Question: once check this images,.. and tell me how to fix this

I applied the above Json array and <URL>
but when i run it,.... this responce i am getting in consloe,... Tell me how to give this data in Url,.. at local host of tomcat......
and also see this link for more details,.. <URL>
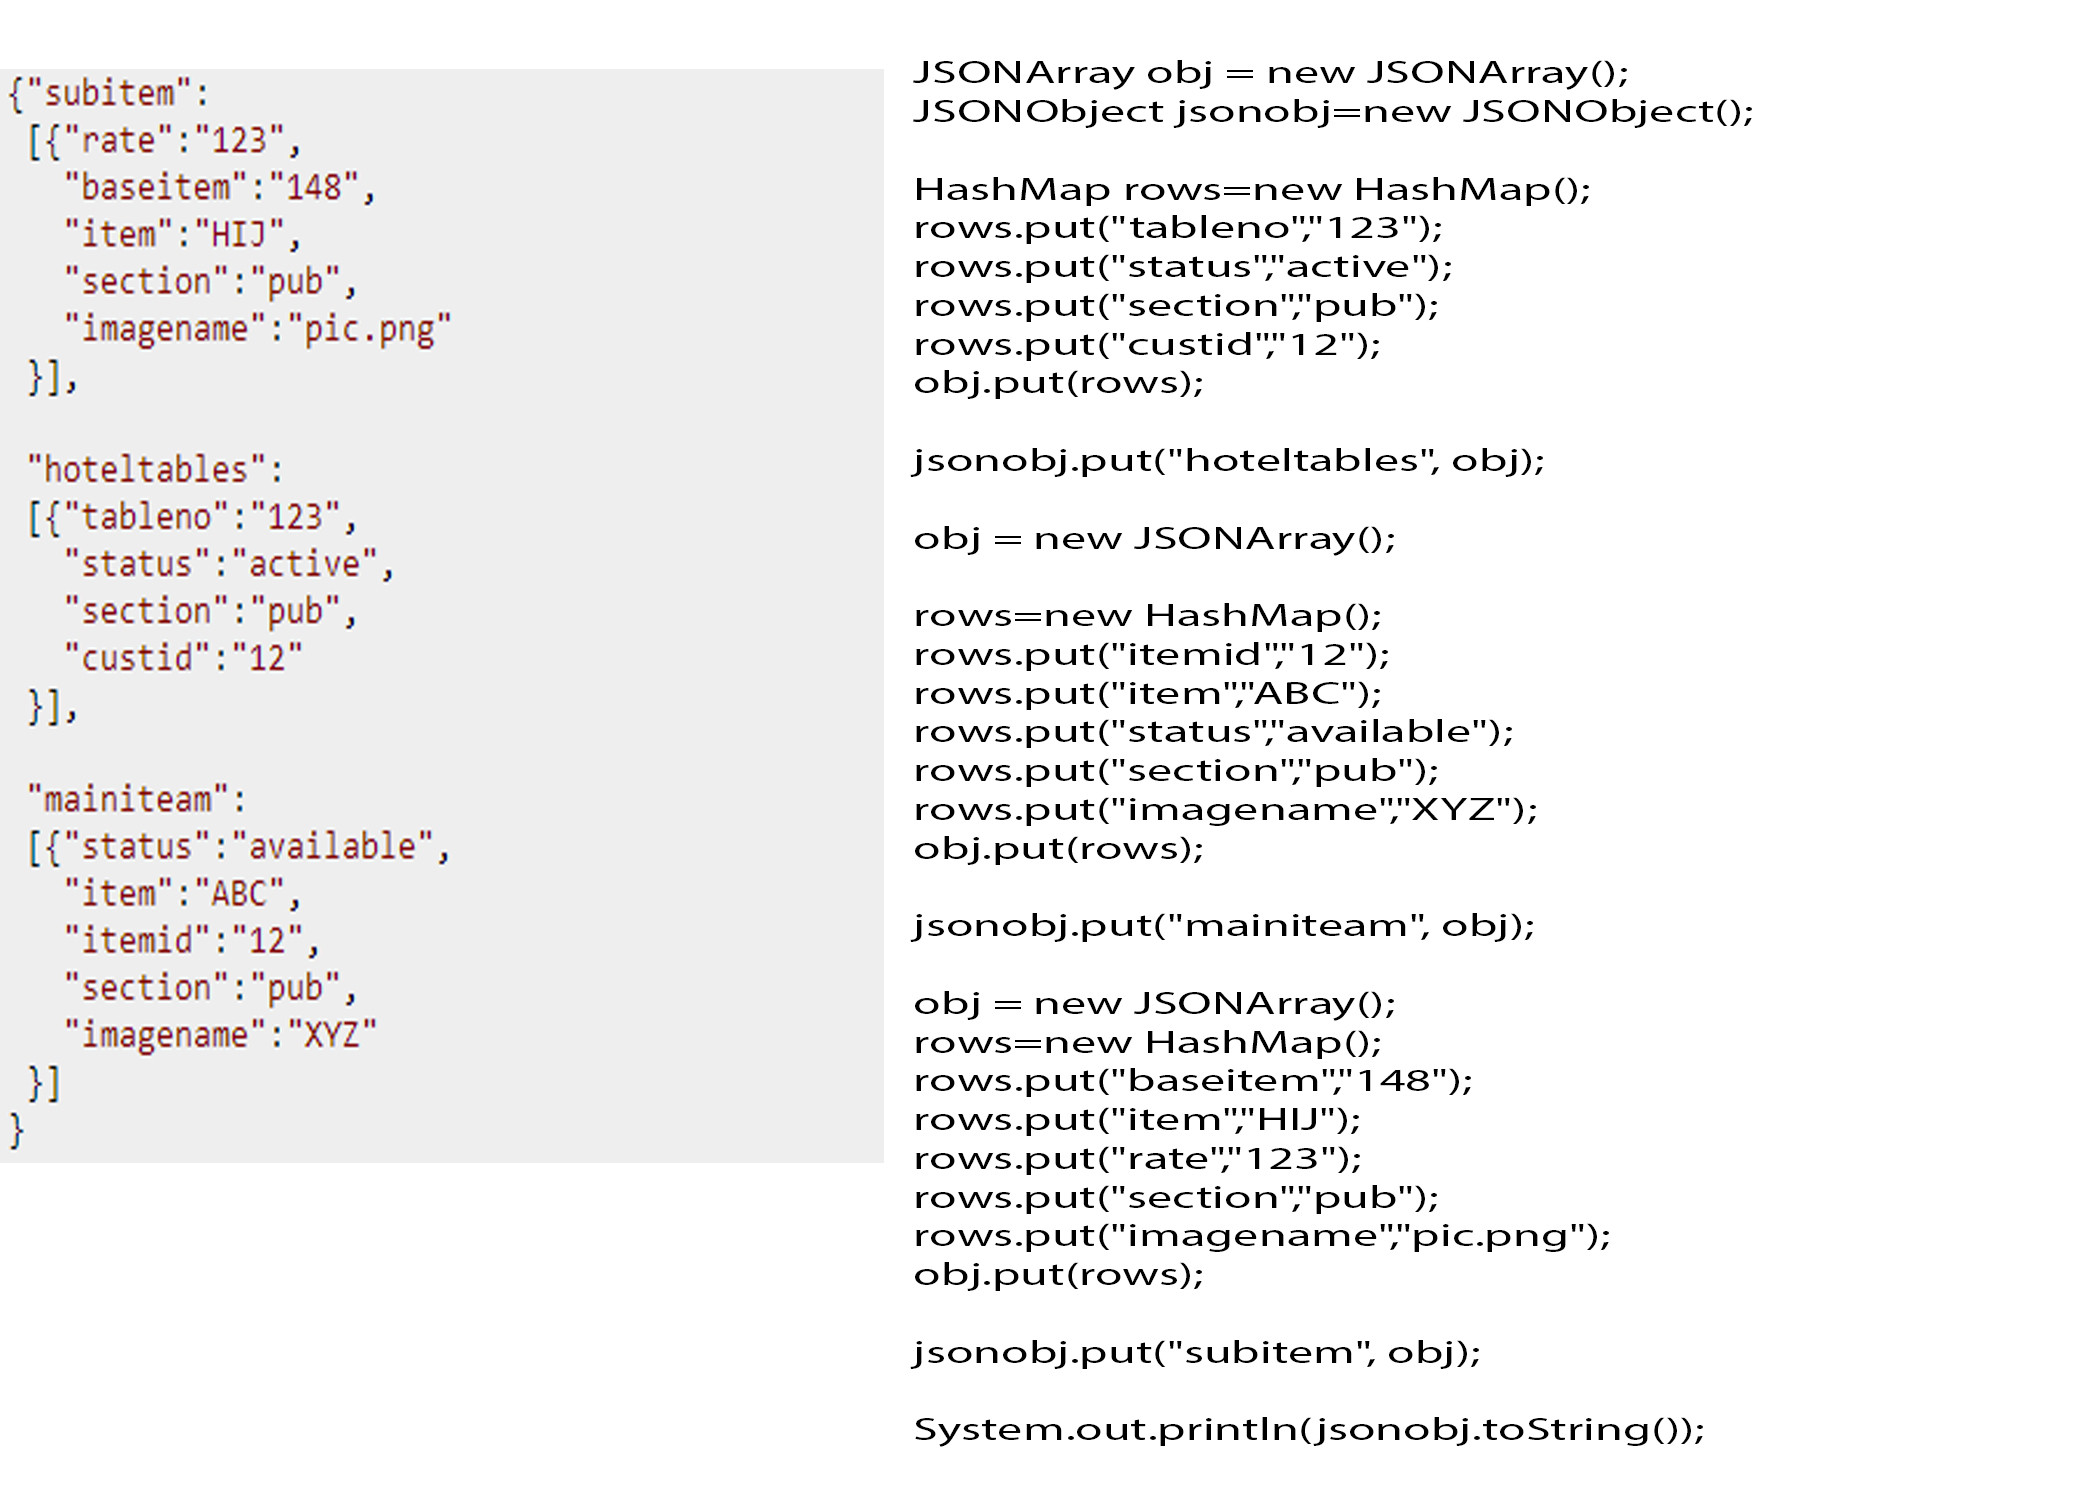
Answer: What does your import statement look like? I use org.json.*
first you need to get the json string into a string reading it line by line with a BufferedReader.
then you should have
'''
JSONObject jsonObject = new JSONObject(json);
'''
where json is the string that you got when you read it with the BufferedReader
Here is an example:
'''
try {
InputStream is = new URL(url).openStream();
BufferedReader rd = new BufferedReader(
new InputStreamReader(is, Charset.forName("UTF-8")));
try {
String json = rd.readLine();
} finally {
rd.close();
}
} catch (Exception e) {
System.out.println(e.toString());
}
JSONObject obj = new JSONObject(json);
'''